Question: I want to develop an app like this. Which is exactly like android gallery.
So I tried with 'HorizontalScrollView'. But still I am facing some problems

Here is my layout.
'''
<ImageView
android:id="@+id/main"
android:layout_width="fill_parent"
android:layout_height="fill_parent"
android:layout_above="@+id/hScrollView"/>
<HorizontalScrollView
android:id="@+id/hScrollView"
android:layout_width="fill_parent"
android:layout_height="wrap_content"
android:layout_alignParentBottom="true" >
<LinearLayout
android:id="@+id/linearLayout"
android:layout_width="fill_parent"
android:layout_height="wrap_content"
android:orientation="horizontal" >
</LinearLayout>
</HorizontalScrollView>
'''
and here is my code
'''
LinearLayout image;
ImageView main;
ImageView[] iv=new ImageView[images.length];
int i;
'''
and in Activity,
'''
for(i=0;i<images.length;i++)
{
iv[i]=new ImageView(this);
LinearLayout.LayoutParams lparams = new LinearLayout.LayoutParams(
LinearLayout.LayoutParams.WRAP_CONTENT,
LinearLayout.LayoutParams.WRAP_CONTENT);
iv[i].setLayoutParams(lparams);
iv[i].setImageResource(images[i]);
iv[i].setTag(images[i]);
image.addView(iv[i]);
iv[i].setOnClickListener(new OnClickListener() {
@Override
public void onClick(View arg0) {
// TODO Auto-generated method stub
main.setImageResource((Integer) iv[i].getTag());
}
});
'''
But it is always giving me 'ArrayIndexOutOfBoundException'. I know Value of 'i' is getting updated for each iteration.
So What am I supposed to do? Any alternative ways are appreciable.
'Gallery'
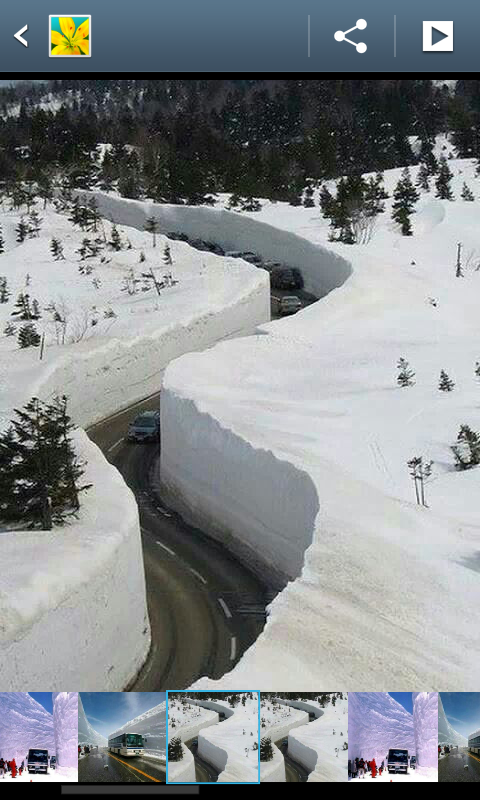
Answer: Try this:
'''
<?xml version="1.0" encoding="utf-8"?>
<RelativeLayout xmlns:android="http://schemas.android.com/apk/res/android"
android:layout_width="fill_parent"
android:layout_height="fill_parent" >
<ImageView
android:layout_width="fill_parent"
android:layout_height="fill_parent"
android:layout_above="@+id/hScrollView"
android:background="@drawable/ic_launcher" />
<HorizontalScrollView
android:id="@+id/hScrollView"
android:layout_width="fill_parent"
android:layout_height="wrap_content"
android:layout_alignParentBottom="true" >
<LinearLayout
android:id="@+id/linearLayout"
android:layout_width="fill_parent"
android:layout_height="wrap_content"
android:orientation="horizontal" >
</LinearLayout>
</HorizontalScrollView>
</RelativeLayout>
'''
In Activity class:
'''
int[] drawable = { R.drawable.background, R.drawable.forground,
R.drawable.ic_launcher, R.drawable.ic_launcher,
R.drawable.ic_launcher, R.drawable.ic_launcher };
@Override
public void onCreate(Bundle savedInstanceState) {
super.onCreate(savedInstanceState);
setContentView(R.layout.activity_main);
centerImageView = (ImageView) findViewById(R.id.imageView);
LinearLayout linearLayout = (LinearLayout) findViewById(R.id.linearLayout);
for (int i = 0; i < drawable.length; i++) {
LinearLayout.LayoutParams lparams = new LinearLayout.LayoutParams(
LinearLayout.LayoutParams.WRAP_CONTENT,
LinearLayout.LayoutParams.WRAP_CONTENT);
ImageView view = new ImageView(this);
view.setLayoutParams(lparams);
view.setId(i);
view.setImageResource(drawable[i]);
linearLayout.addView(view);
view.setOnClickListener(new OnClickListener() {
@Override
public void onClick(View v) {
centerImageView.setImageResource(drawable[v.getId()]);
}
});
}
}
'''
Hope will help you:)